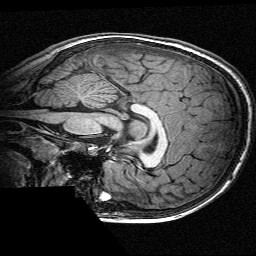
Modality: T1w
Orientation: sagittal
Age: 9
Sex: male
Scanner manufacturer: siemens
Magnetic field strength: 3 T
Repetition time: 2.3 s
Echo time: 0.00336 s